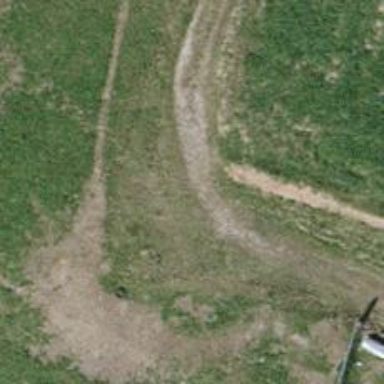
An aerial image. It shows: Grassy track with grade5 tracktype.